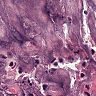
Metastatic tissue present: no